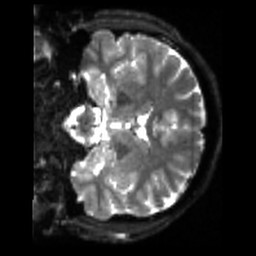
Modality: sbref
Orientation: coronal
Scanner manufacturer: siemens
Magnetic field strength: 3 T
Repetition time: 4 s
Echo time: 0.0594 s